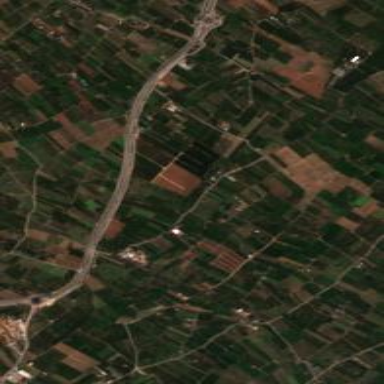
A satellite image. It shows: Orange orchard with rows of orange trees.